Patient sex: M
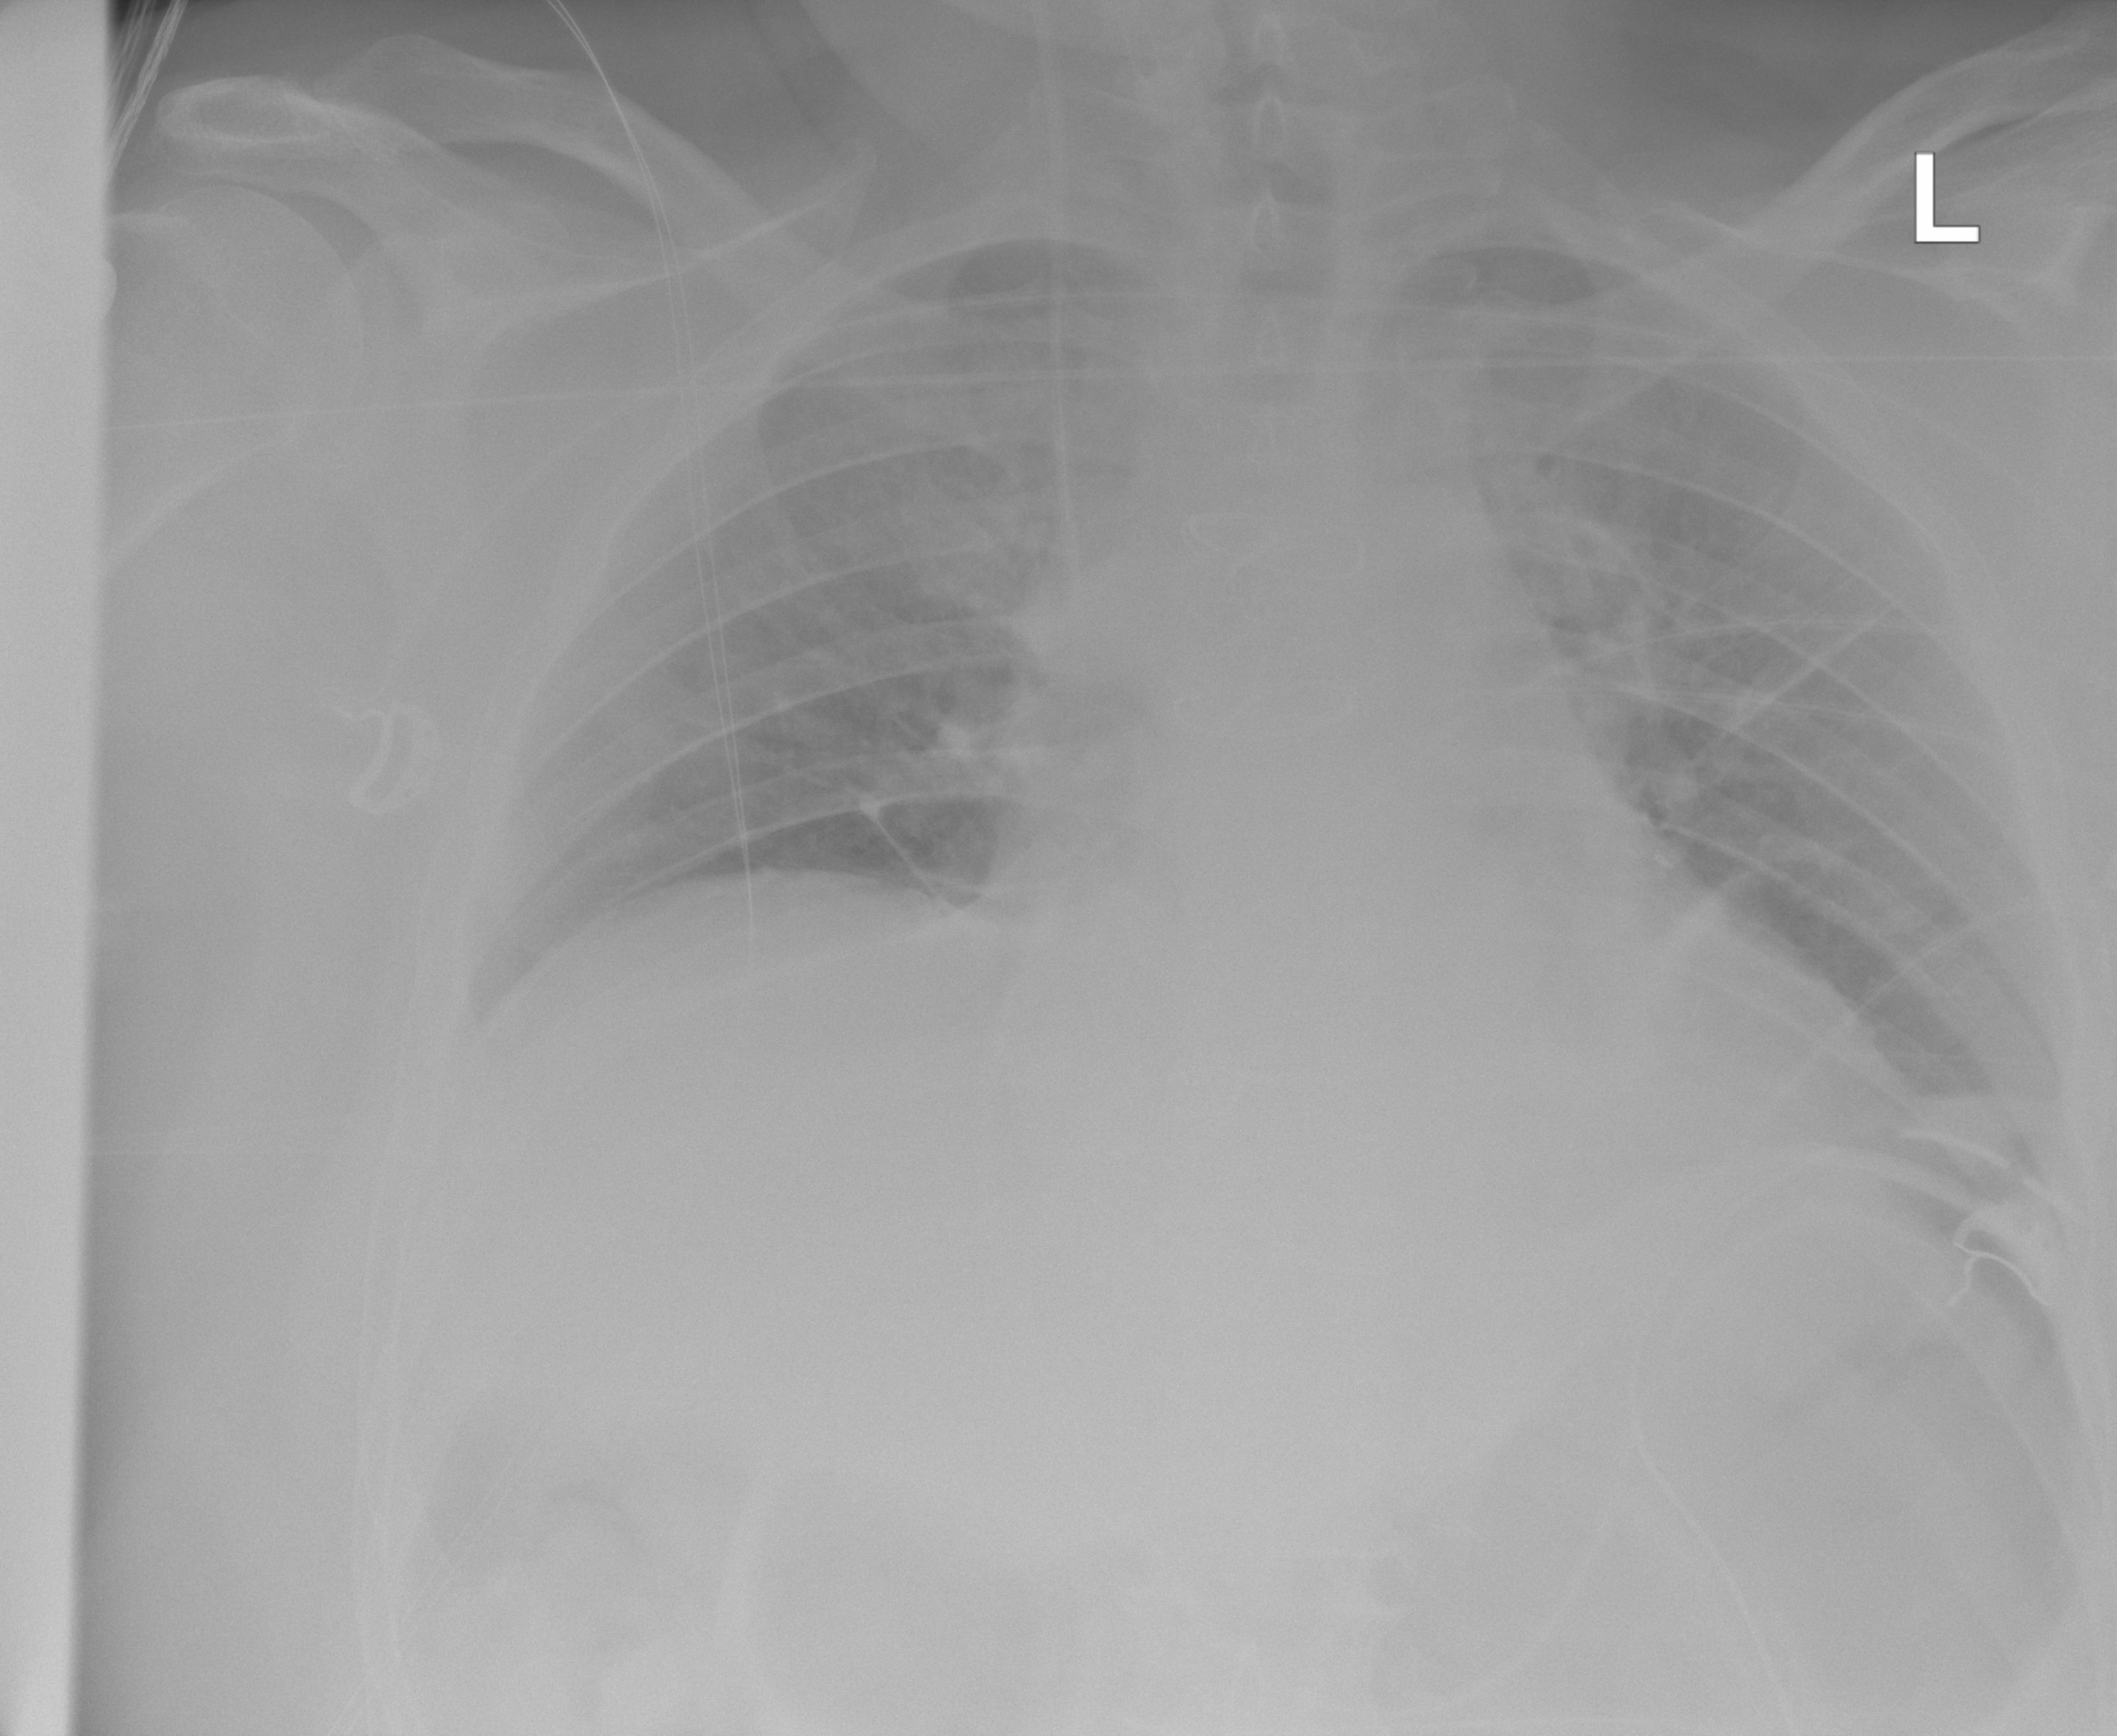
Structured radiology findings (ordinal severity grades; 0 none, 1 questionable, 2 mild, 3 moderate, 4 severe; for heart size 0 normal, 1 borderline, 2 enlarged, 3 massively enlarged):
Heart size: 0
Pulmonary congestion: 0
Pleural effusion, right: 0
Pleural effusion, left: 0
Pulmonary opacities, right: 0
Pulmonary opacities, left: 0
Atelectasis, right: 0
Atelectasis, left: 2